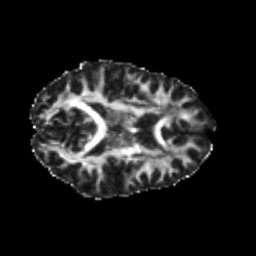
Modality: FA
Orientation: axial
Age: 25
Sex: female
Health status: healthy
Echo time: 0.074 s